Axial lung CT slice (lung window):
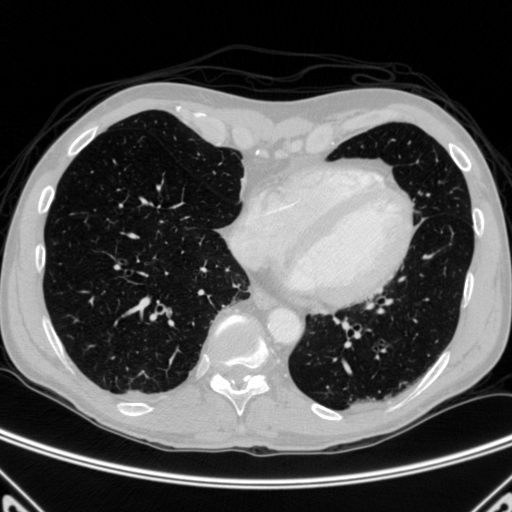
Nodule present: no